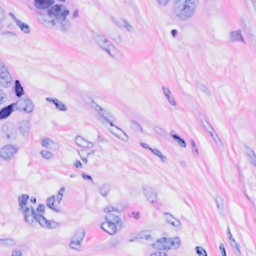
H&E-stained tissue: Breast